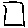
Label: square